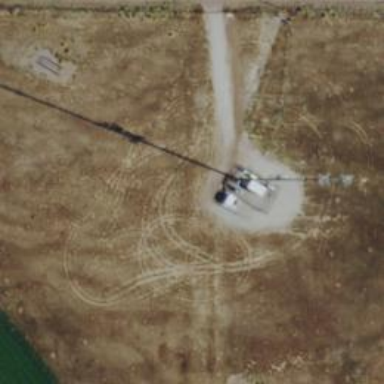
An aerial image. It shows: Communication mast tower.